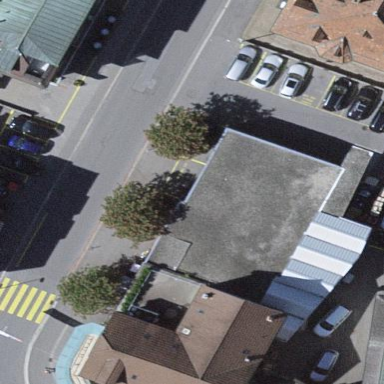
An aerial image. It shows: Gabled roof apartment building with supermarket.